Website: home-depot
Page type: newsletter-management
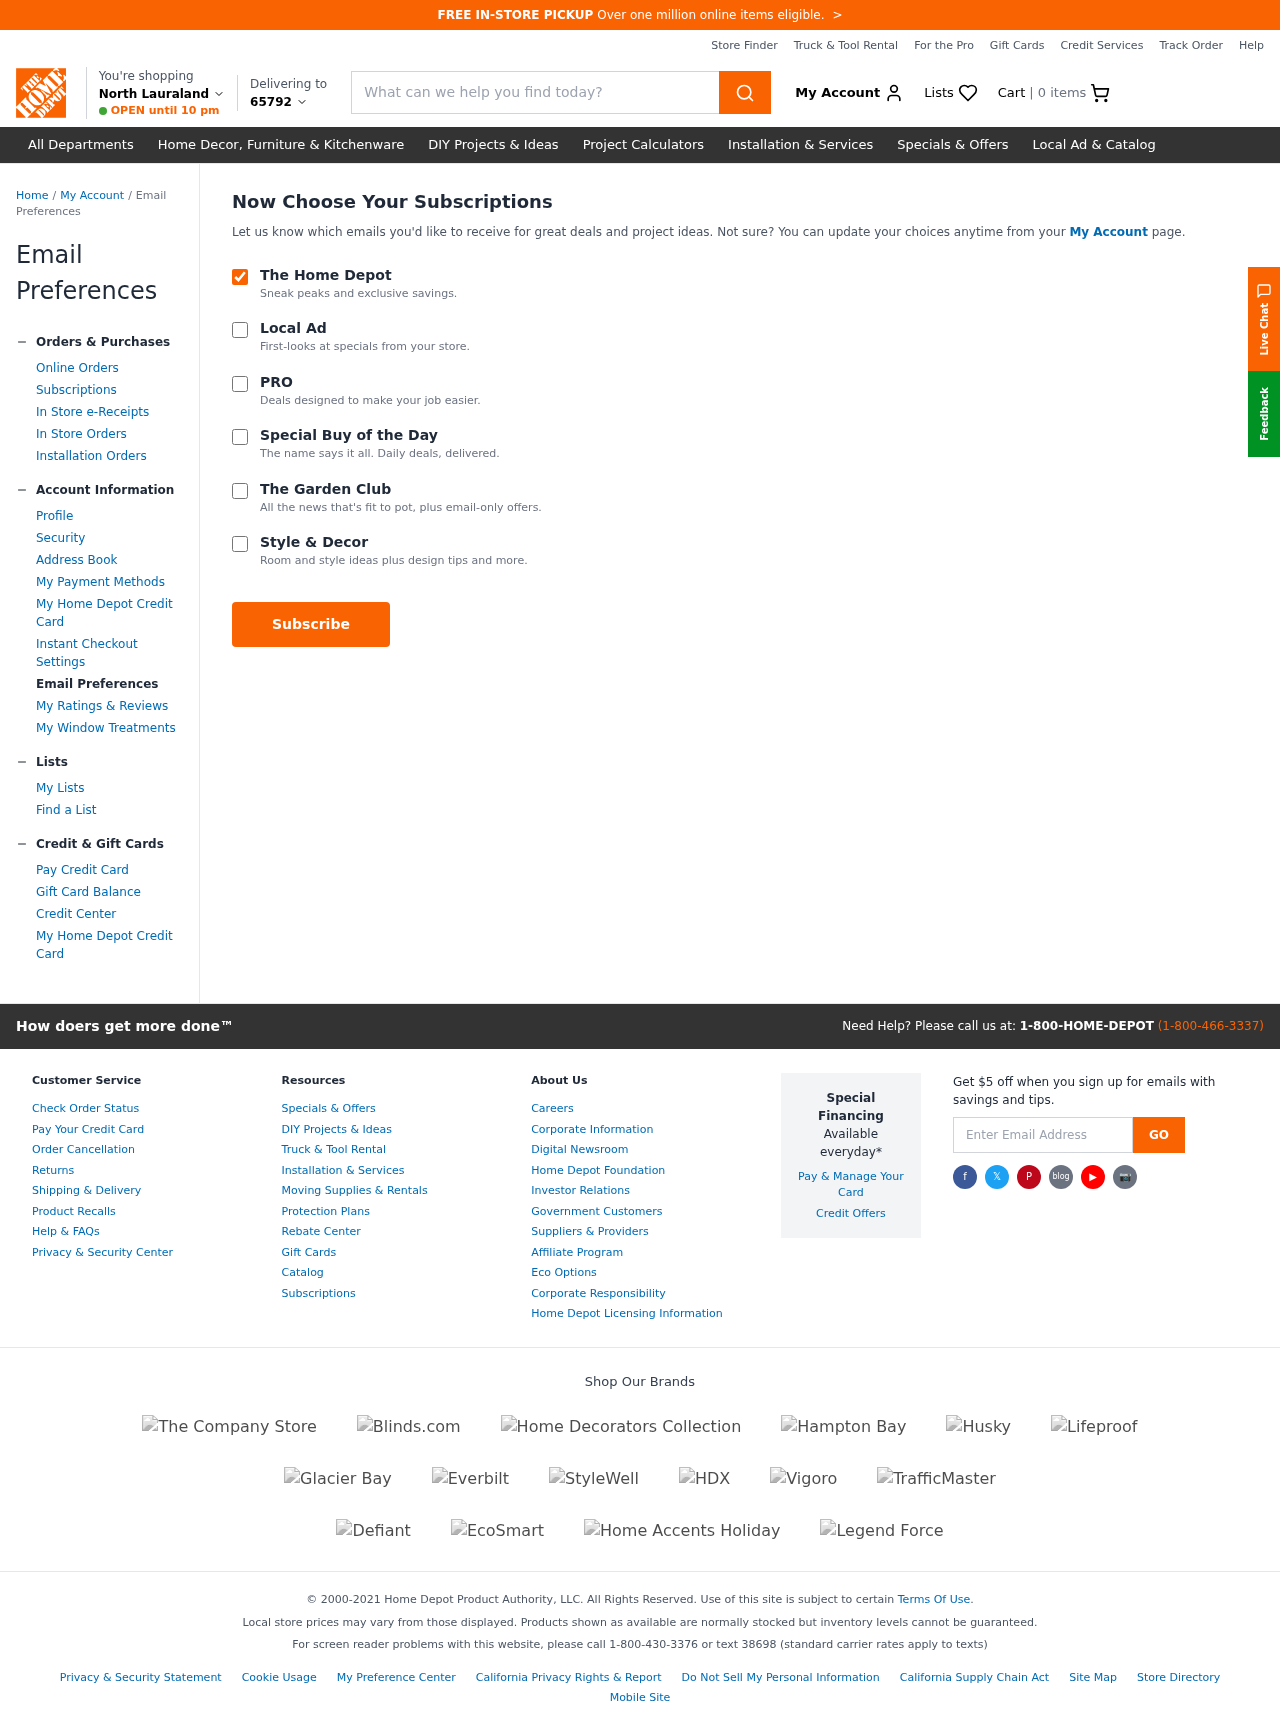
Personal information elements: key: PII_CITY
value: North Lauraland
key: PII_POSTCODE
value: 65792
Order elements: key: ORDER_NUM_ITEMS
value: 0
Search elements: key: HEADER_SEARCH
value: What can we help you find today?